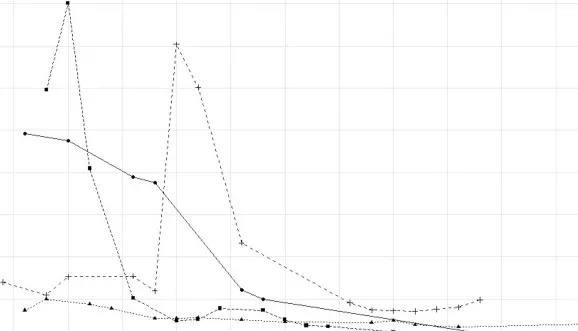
Graphs showing serum ferritin and CRP concentrations after initiation of anakinra for all four cases. (B) CRP concentration (in milligrams per litre).
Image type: chart (chart)